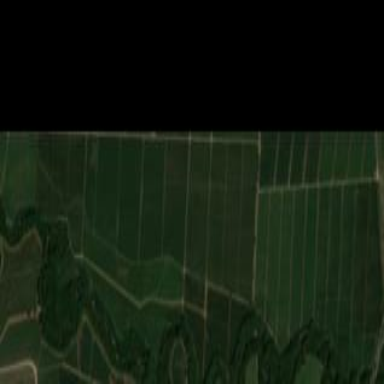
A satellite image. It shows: Farmland used to grow sugar cane crops.